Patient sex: M
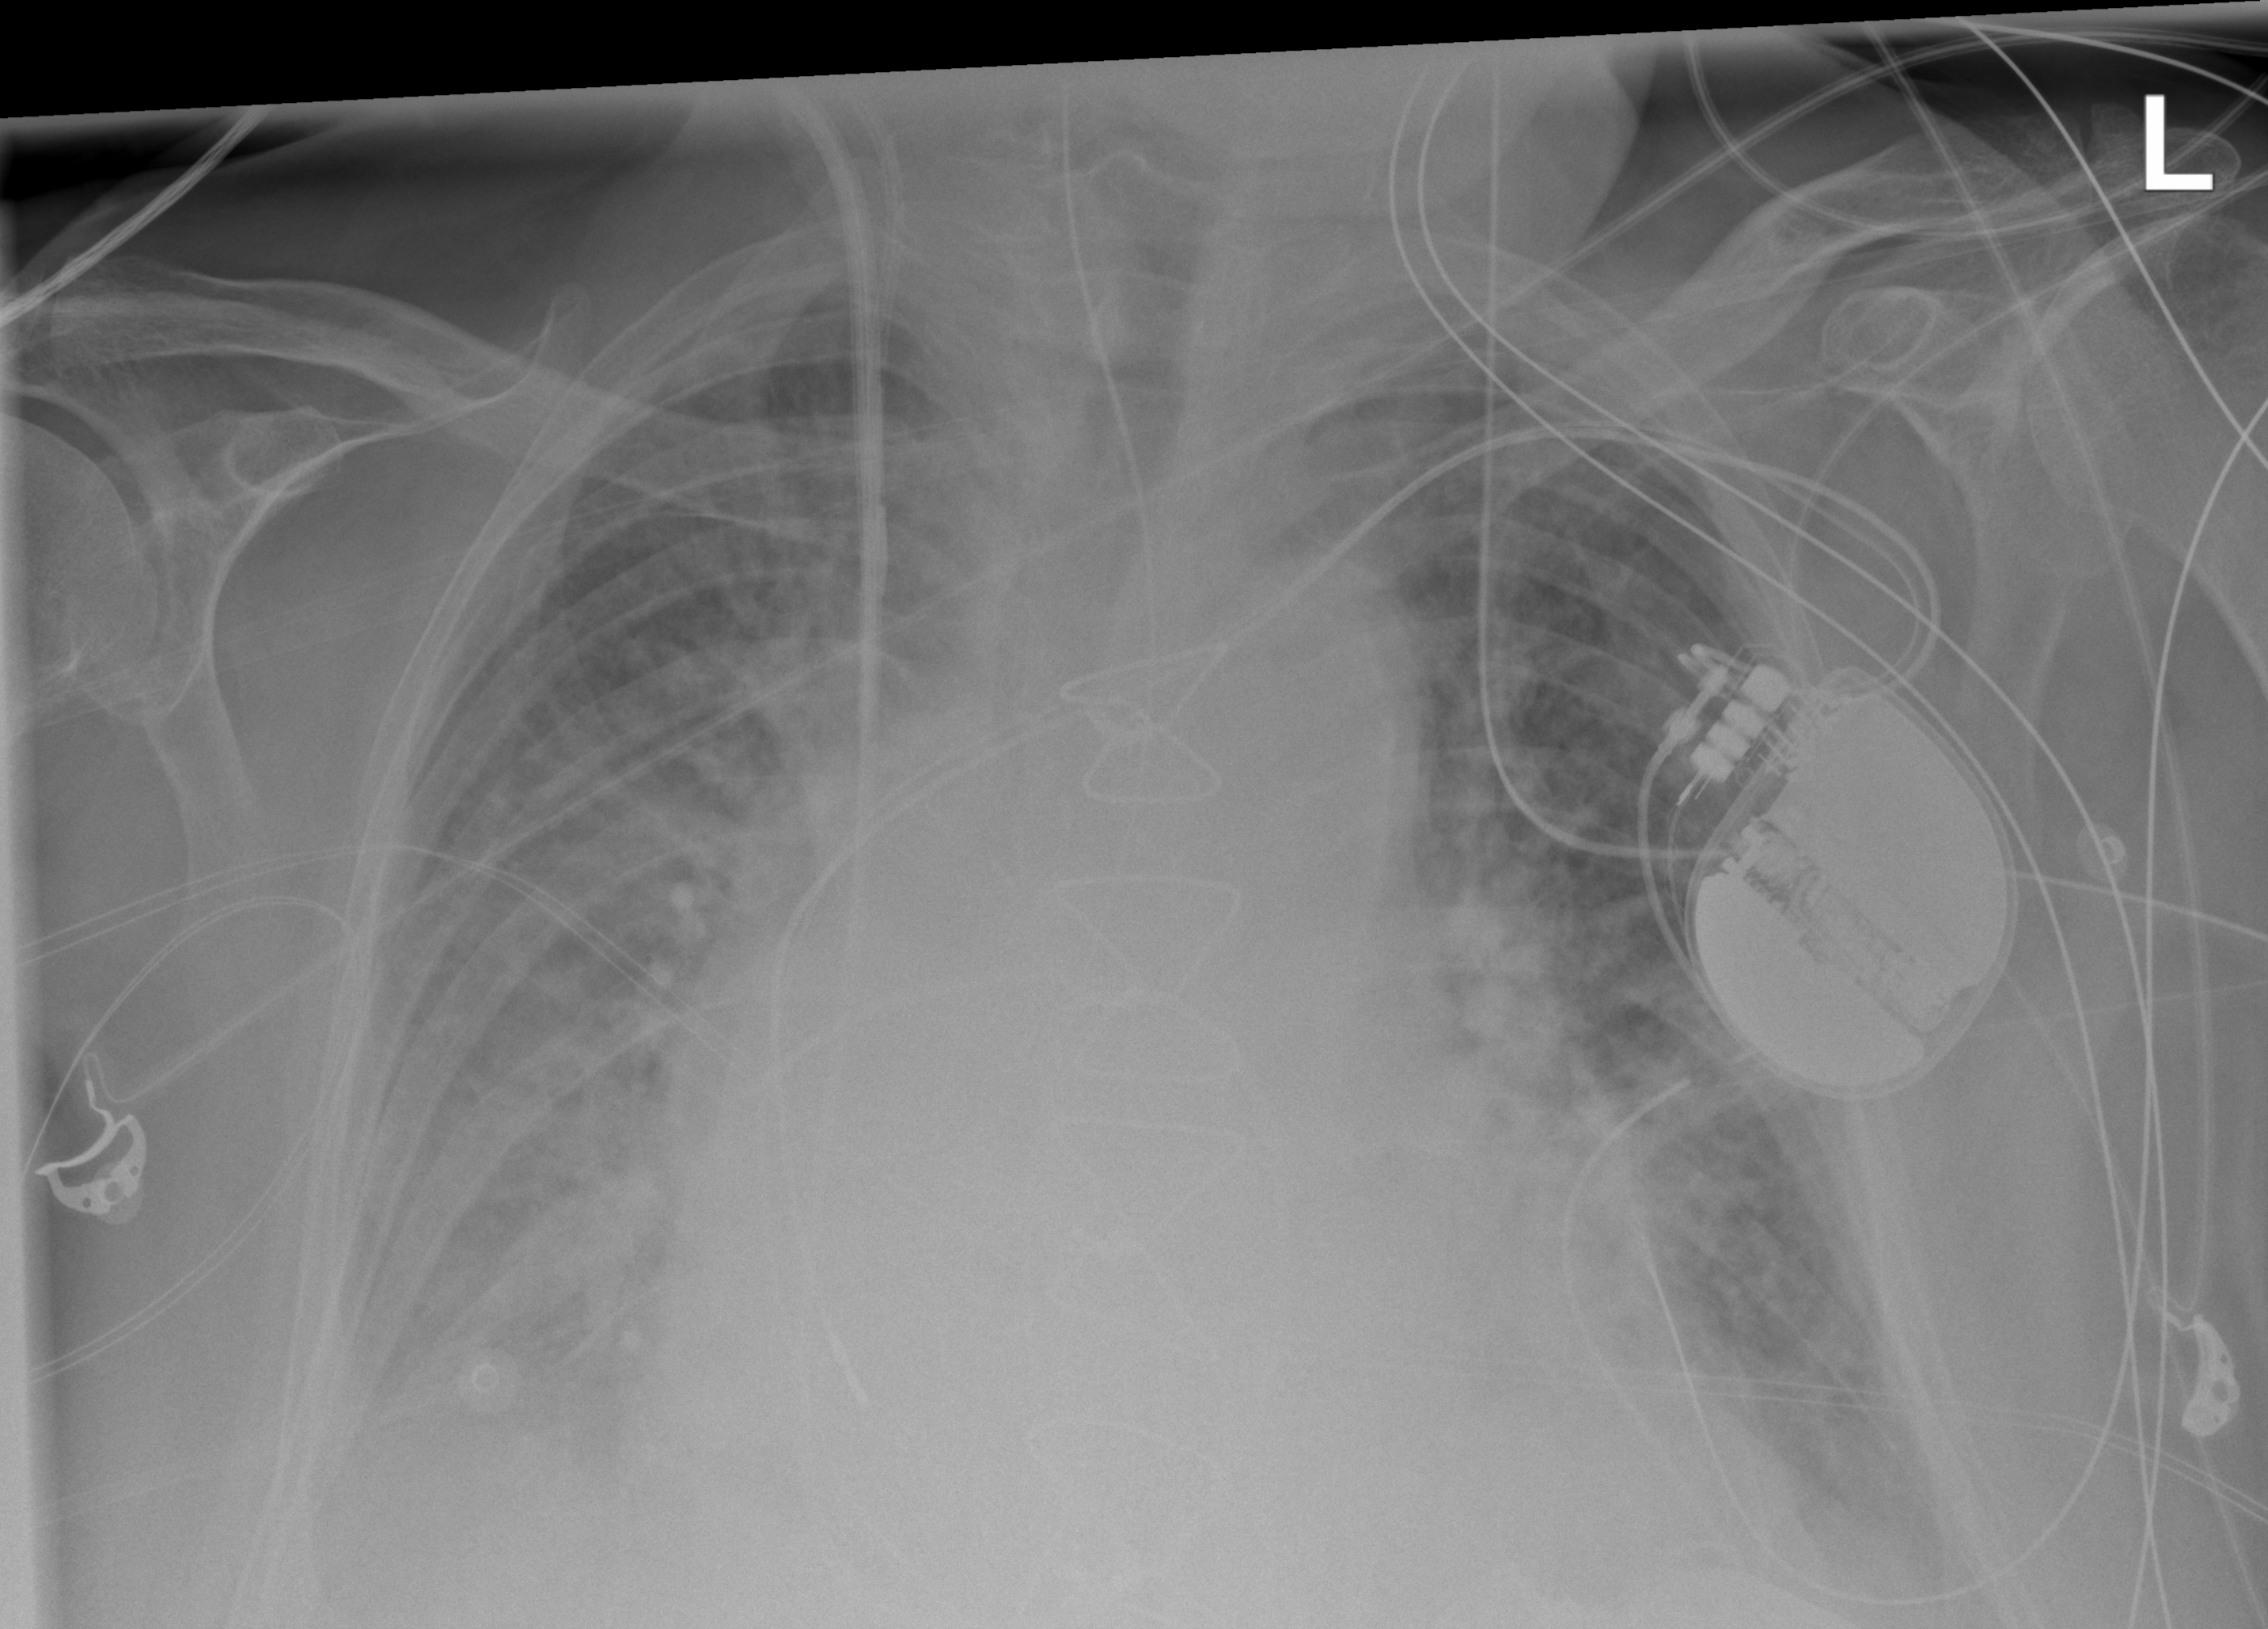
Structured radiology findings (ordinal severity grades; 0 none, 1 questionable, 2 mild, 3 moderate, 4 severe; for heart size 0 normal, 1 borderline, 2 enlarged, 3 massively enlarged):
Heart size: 3
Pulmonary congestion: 3
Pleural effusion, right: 3
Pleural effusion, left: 2
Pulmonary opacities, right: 2
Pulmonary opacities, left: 2
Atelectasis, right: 2
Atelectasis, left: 2